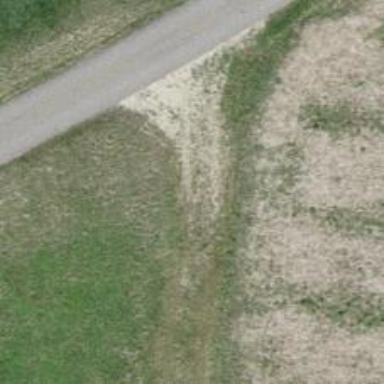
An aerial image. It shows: Track road with grade4 tracktype.